Interaction volume radius: 5 \u00c5
Interaction volume height: 10 \u00c5
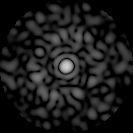
Disorder parameter: 0.841